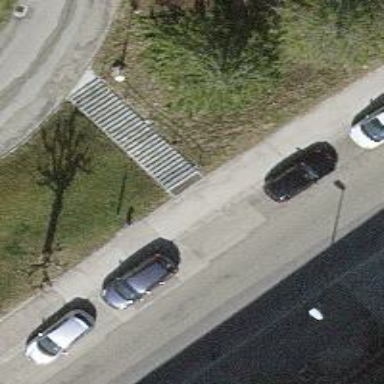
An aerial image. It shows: Sidewalk along the footway.